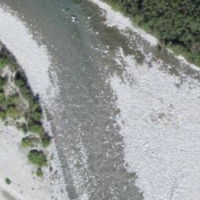
EUNIS habitat code: 15
Species observed at this site:
Hipparchia semele